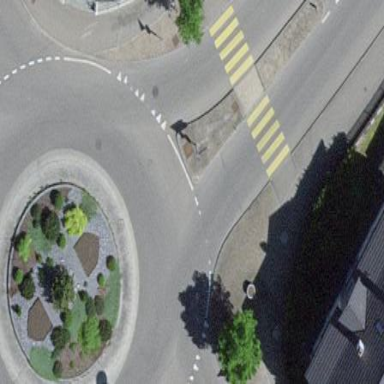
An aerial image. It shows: Roundabout at primary highway.